Question: I have created a new ArrayList using subList Method.Now when I try to perform intersection operation using retainAll it Throws following exception
'''
List<Integer> arrNums1 = new ArrayList<Integer>();
arrNums1.add(1);
arrNums1.add(2);
arrNums1.add(3);
List<Integer> arrNums2 = arrNums1.subList(0, 1);
arrNums2.retainAll(arrNums1);
'''
But when i try to apply retainAll for Below code it generates Exception as Below
'''
public class Generics1
{
public static void main(String[] args)
{
List<Fruits> arrFruits = new ArrayList<Fruits>();
Fruits objApple = new Apple();
Fruits objOrange = new Orange();
Fruits objMango = new Mango();
arrFruits.add(objApple);
arrFruits.add(objOrange);
arrFruits.add(objMango);
List<Fruits> arrNewFruits = arrFruits.subList(0, 1);
System.out.println(arrFruits.retainAll(arrNewFruits));
}
}
class Fruits {}
class Apple extends Fruits {}
class Orange extends Fruits {}
class Mango extends Fruits {}
'''

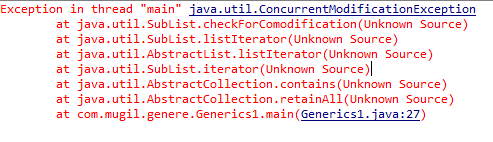
Answer: In your two code examples you have the big list and the sub-list in reverse order.
When you invoke 'retainAll()' on the sub-list, no modifications will occur.
This is because each element in the sub-list is in the big list.
If no modification occurs, no 'ConcurrentModificationException' will be thrown.
You do this above with your list of .
---
If you reverse the order and invoke 'retainAll()' on the big list, it will get mutated.
This is because not every item in the big list is in the sub-list.
When you remove an element from the big list, a 'ConcurrentModificationException' is thrown.
This is because .
You do this above with your list of .
---
The iteration takes place in the 'retainAll()' method.
In your code, the list argument happens to reference the same list that's being modified.
This is because of the way <URL> works:
> > Returns a view of the portion of this list between the specified fromIndex, inclusive, and toIndex, exclusive. (If fromIndex and toIndex are equal, the returned list is empty.) The returned list is backed by this list, so non-structural changes in the returned list are reflected in this list, and vice-versa.
---
You won't get an Exception If you change your code to this:
'''
System.out.println(arrNewFruits.retainAll(arrFruits));
'''
You need to create a new list from the sub-list if there's a chance that either list will get modified while one of the lists is being iterated over.
You can create a new list from the sub-list like this:
'''
List<Foo> freshList = new ArrayList<Foo>(bigList.subList(0,2));
'''
Now you can iterate and mutate to your heart's content!
---
Here's an implementation of <URL>, where you can look for the iteration.